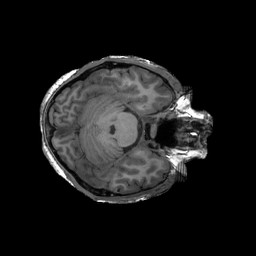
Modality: T1w
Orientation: axial
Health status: ill
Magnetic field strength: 3 T